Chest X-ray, PA view. Patient: 25 years old, sex M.
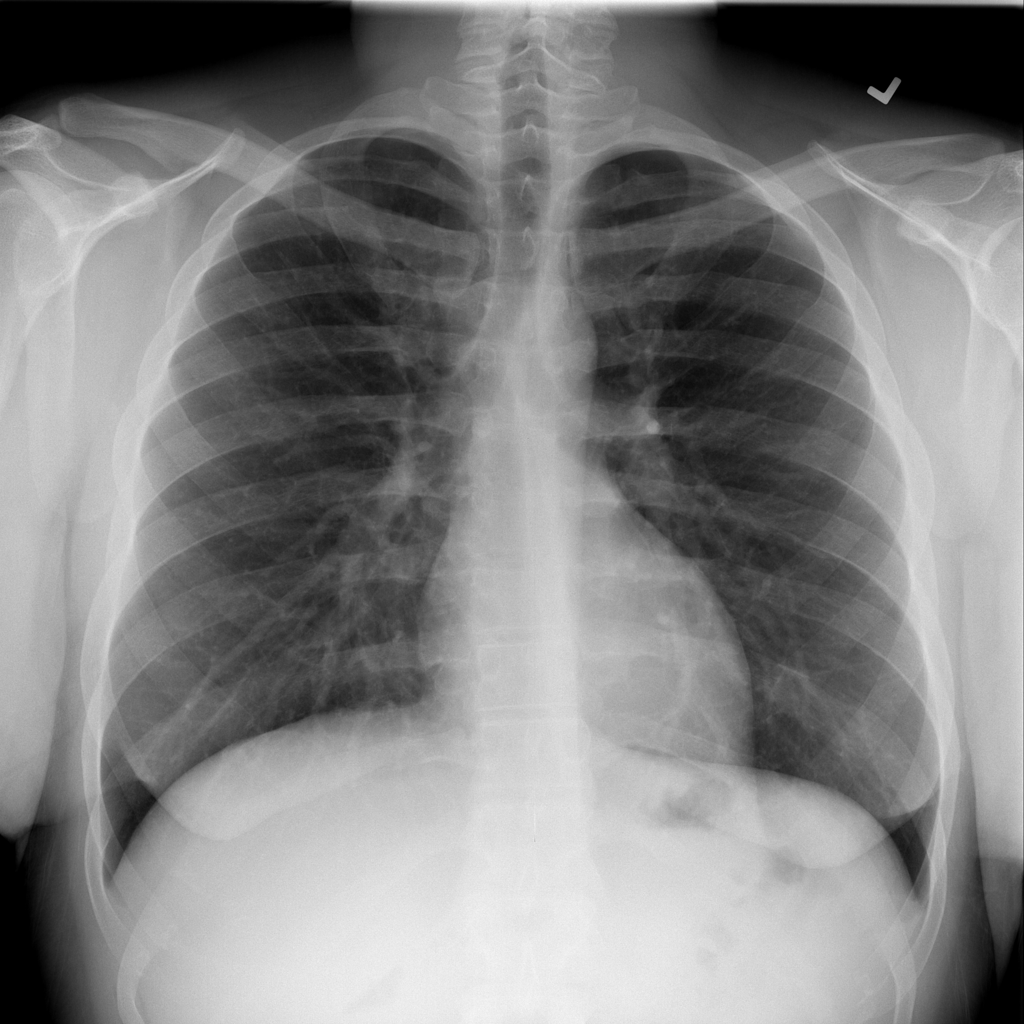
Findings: No Finding